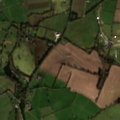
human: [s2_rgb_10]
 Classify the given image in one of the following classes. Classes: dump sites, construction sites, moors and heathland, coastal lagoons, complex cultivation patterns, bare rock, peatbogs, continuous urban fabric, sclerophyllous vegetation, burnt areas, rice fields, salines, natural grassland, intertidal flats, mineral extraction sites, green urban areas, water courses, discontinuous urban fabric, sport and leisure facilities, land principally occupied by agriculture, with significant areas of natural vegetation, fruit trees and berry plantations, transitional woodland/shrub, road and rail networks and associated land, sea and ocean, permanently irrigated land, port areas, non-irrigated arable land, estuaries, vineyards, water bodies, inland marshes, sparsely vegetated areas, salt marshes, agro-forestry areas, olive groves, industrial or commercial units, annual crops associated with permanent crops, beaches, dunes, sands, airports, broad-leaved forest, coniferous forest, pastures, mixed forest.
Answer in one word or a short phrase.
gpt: non-irrigated arable land, pastures